Brain MRI, t2w sequence, axial 2D slice.
Patient: age 35, sex F, weight 95 kg, height 1.95 m
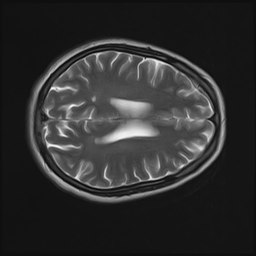